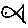
Label: fish